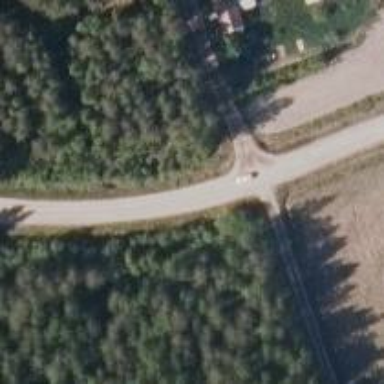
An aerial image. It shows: Tertiary road.